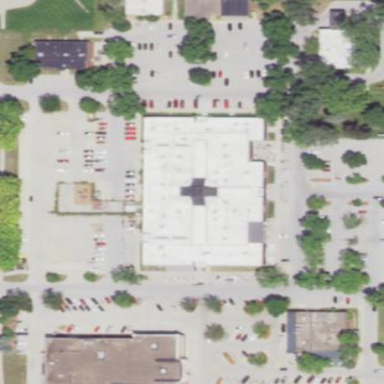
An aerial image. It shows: Commercial building.